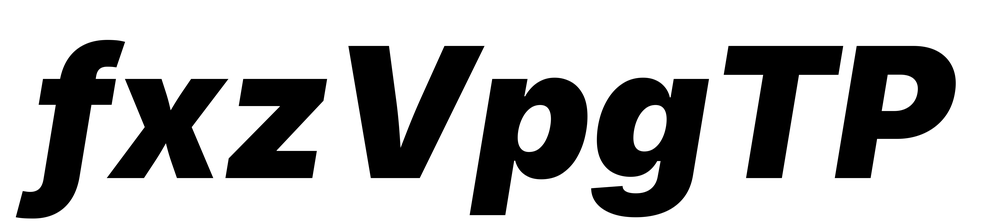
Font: Inter-Italic_Black_Italic